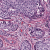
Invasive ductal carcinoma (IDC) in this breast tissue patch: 0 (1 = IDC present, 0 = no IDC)